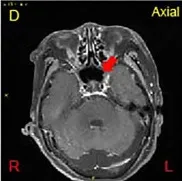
Magnetic Resonance Imaging (MRI) of the nasopharynx. (C, D) At 2.5 years post-treatment reveals the absence of any abnormal signal changes in the nasopharynx (Red arrow show).
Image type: radiology (mri)